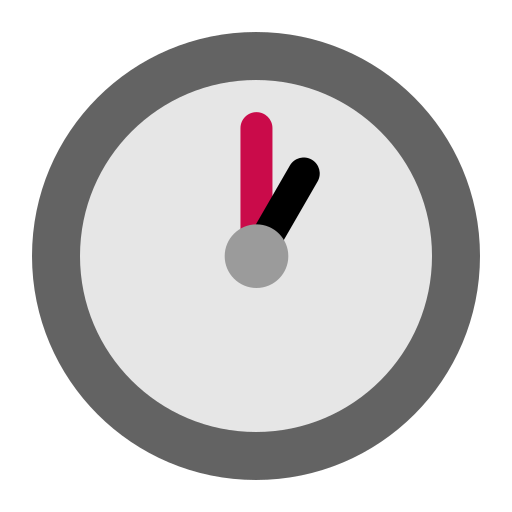
one oclock flat